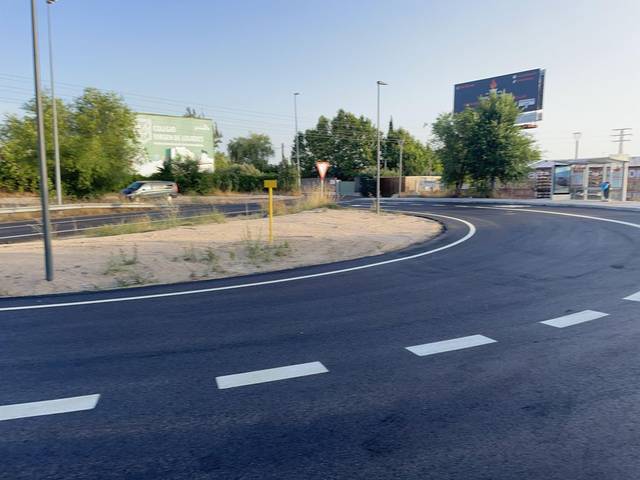
Region: Spain
Coordinates: 40.455, -3.88